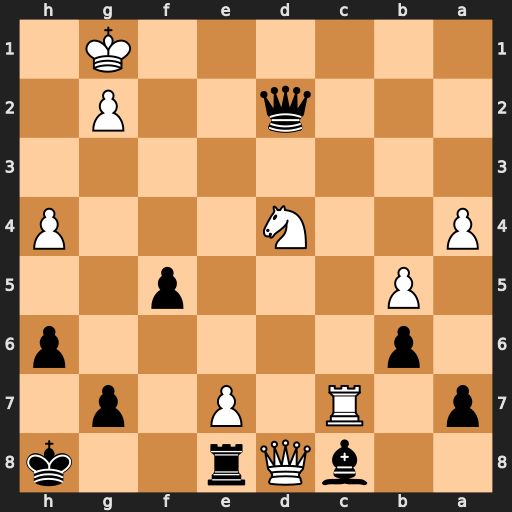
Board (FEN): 2bQr2k/p1R1P1p1/1p5p/1P3p2/P2N3P/8/3q2P1/6K1
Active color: b
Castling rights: -
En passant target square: -
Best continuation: Qe1+ Kh2 Qxh4+